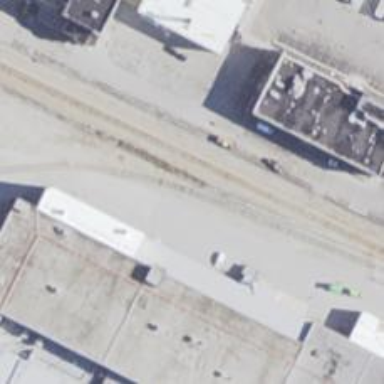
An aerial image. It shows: Abandoned railway.